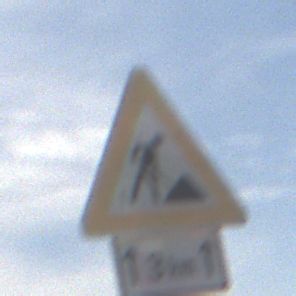
Verkehrszeichen: Arbeitsstelle
Zusatzzeichen unten: LaengeEinerStrecke2
Umgebung: Outdoor, Nature
Tageszeit: Midday
Wetter: PartlyCloudy
Licht: Natural
Jahreszeit: NotSpecified
Kontrast: MediumContrast